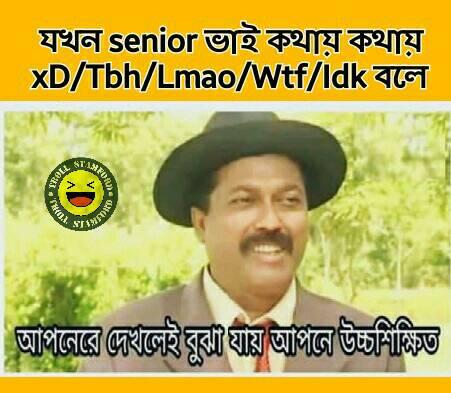
Caption: যখন senior ভাই কথায় কথায়  xD / Tbh/Lmao / Wtf / Idk বলে     আপনারে দেখলেই বুঝা যায় আপনে উচ্চশিক্ষিত
Label: non-hate